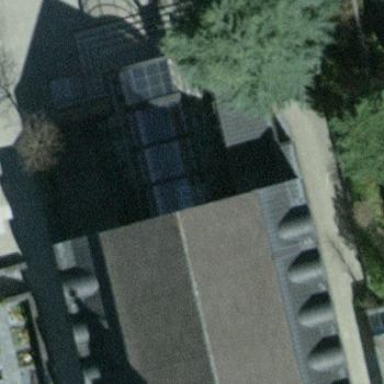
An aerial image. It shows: Part of building with white round roof made of glass.